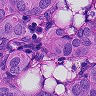
Metastatic tissue present: yes